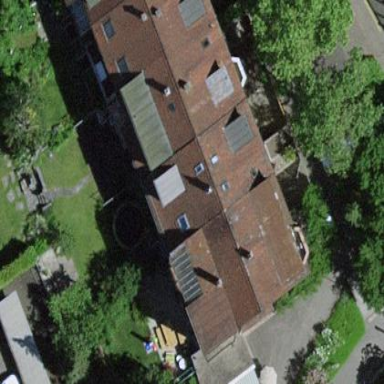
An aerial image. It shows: Terrace building.